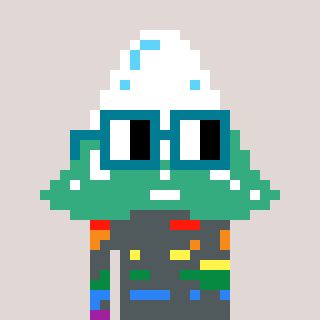
a pixel art character with square dark green glasses, a snowy mountain-shaped head and a computerblue-colored body on a warm background